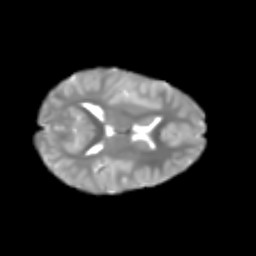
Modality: T2w
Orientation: axial
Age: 5
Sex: female
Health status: healthy